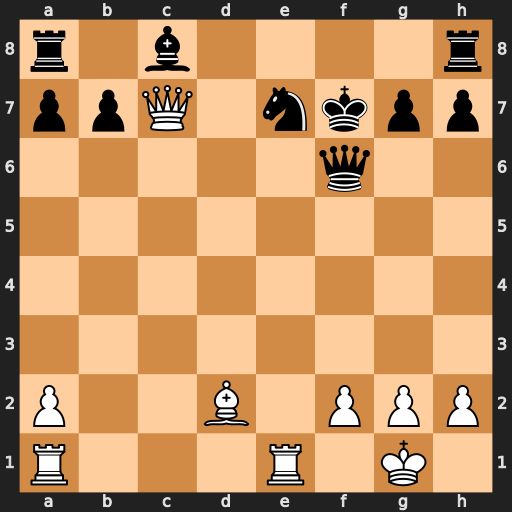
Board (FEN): r1b4r/ppQ1nkpp/5q2/8/8/8/P2B1PPP/R3R1K1
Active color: w
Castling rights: -
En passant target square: -
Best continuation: Bc3 Re8 Bxf6